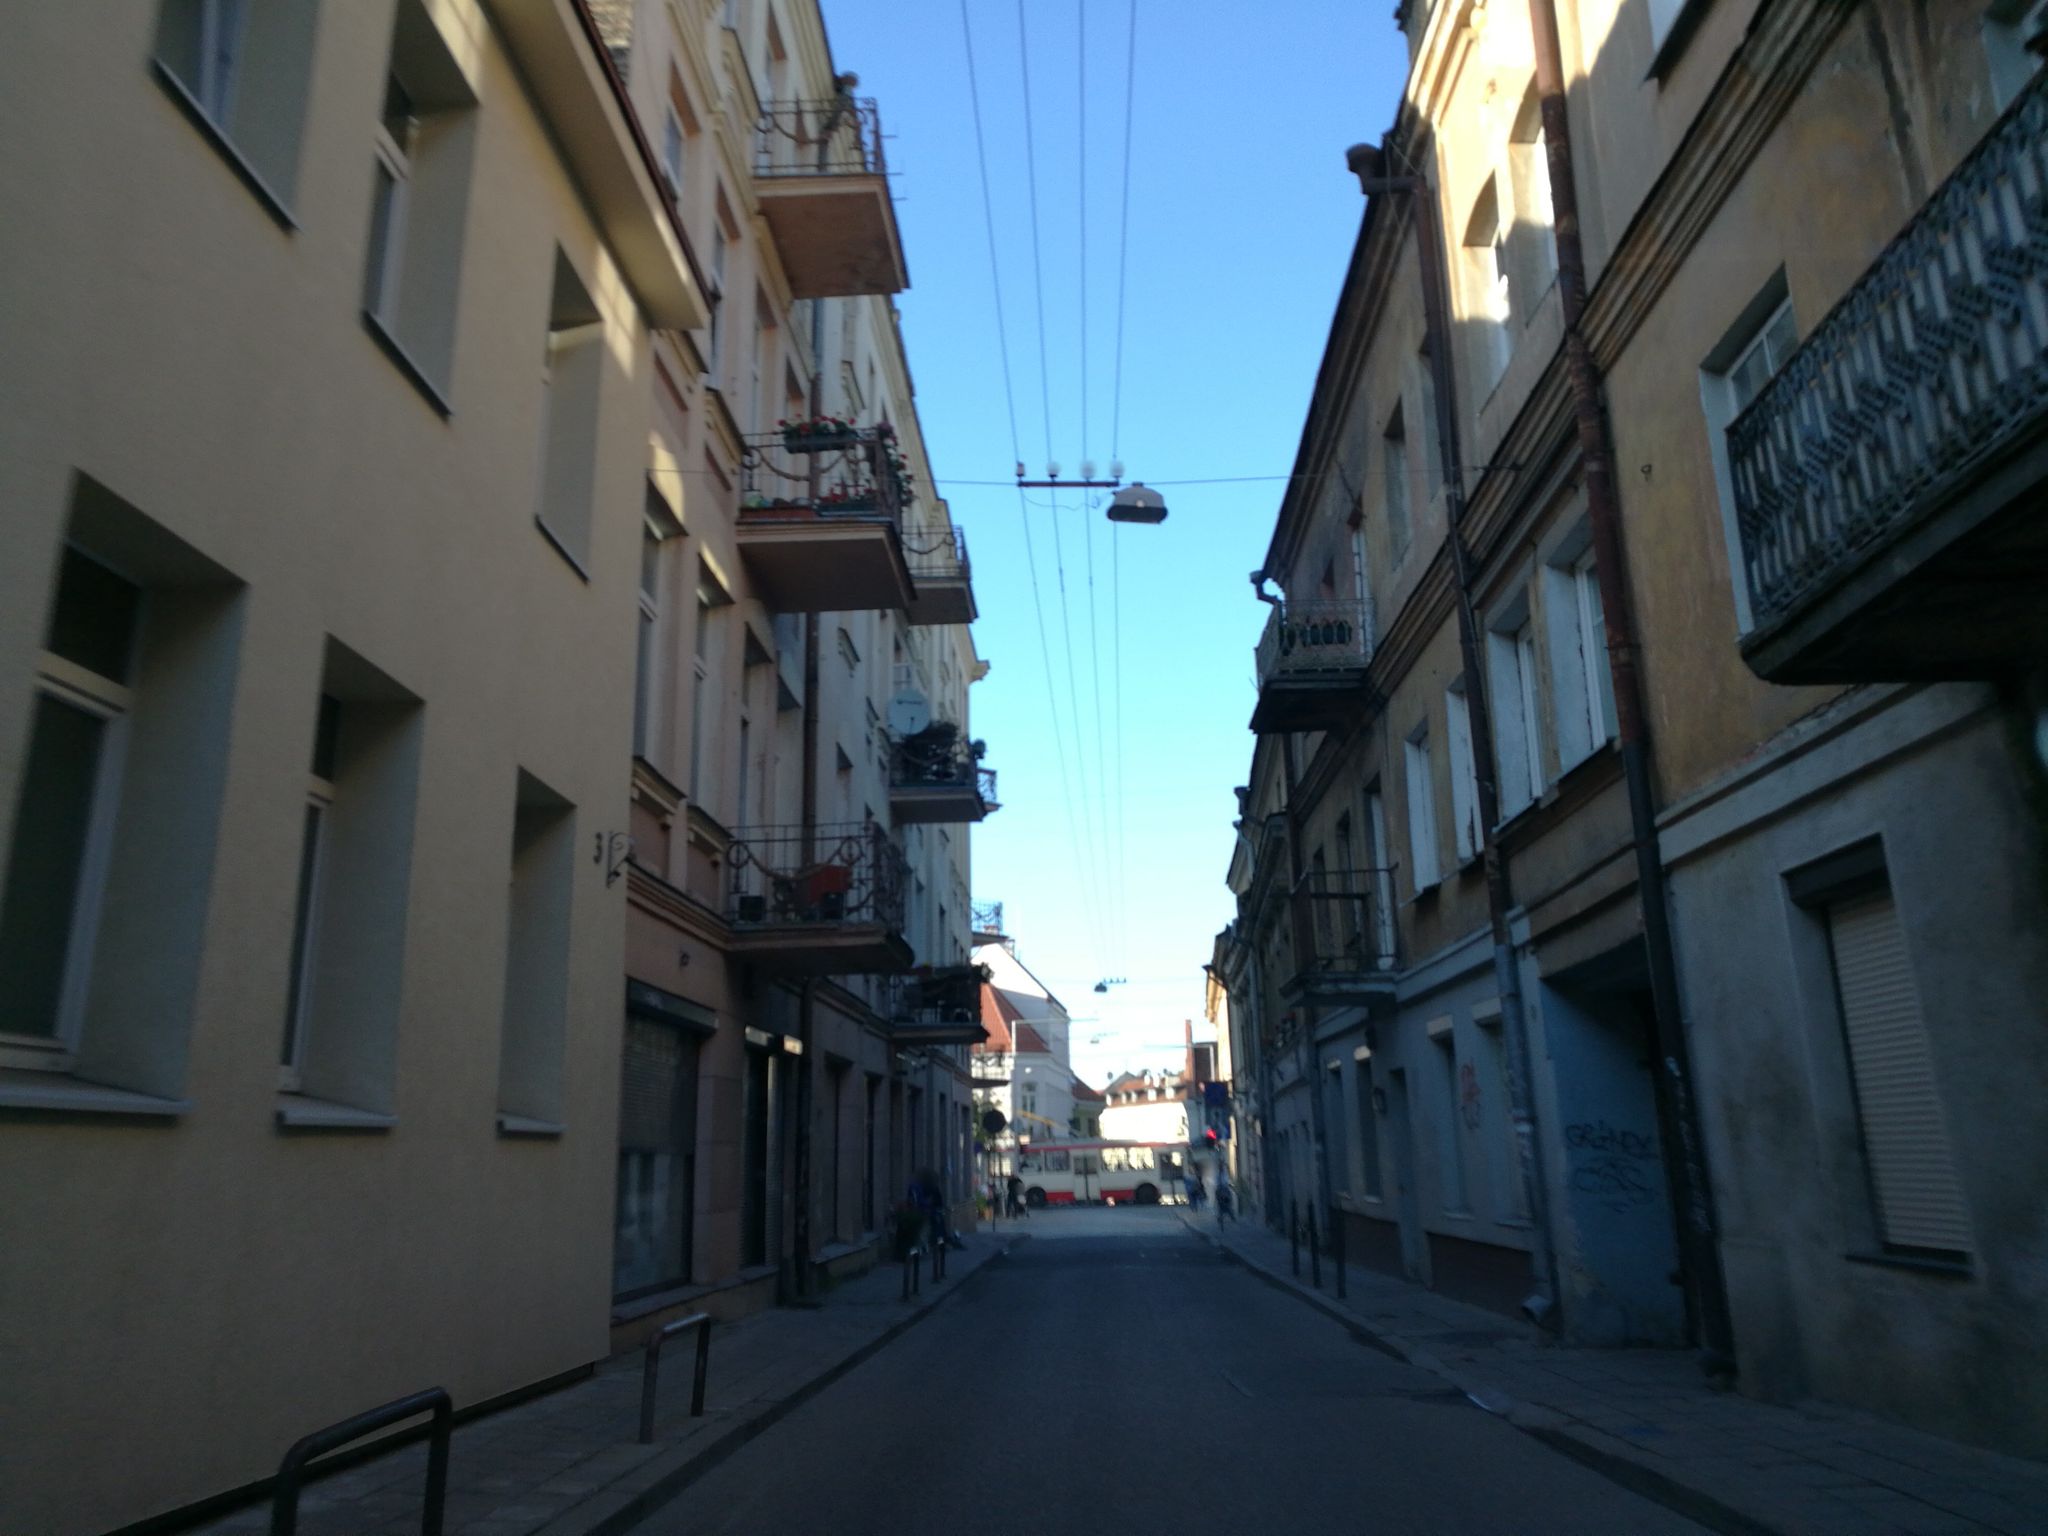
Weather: clear
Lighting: dusk/dawn
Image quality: good
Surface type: walking surface
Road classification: residential
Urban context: urban centre
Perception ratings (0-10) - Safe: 1.48, Lively: 8.32, Beautiful: 2.76, Boring: 2.69, Depressing: 2.94, Wealthy: 4.21